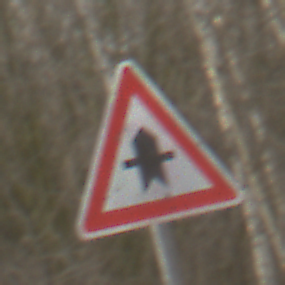
Verkehrszeichen: Vorfahrt
Umgebung: Outdoor, Nature
Tageszeit: MorningAfternoon
Wetter: PartlyCloudy
Licht: Natural
Jahreszeit: Winter
Kontrast: MediumContrast